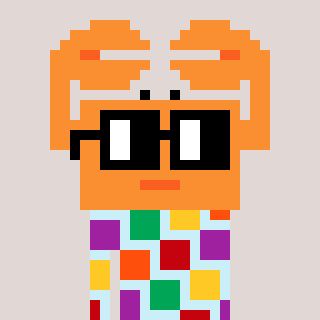
a pixel art character with square black glasses, a crab-shaped head and a cold-colored body on a warm background